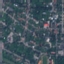
Label: Residential